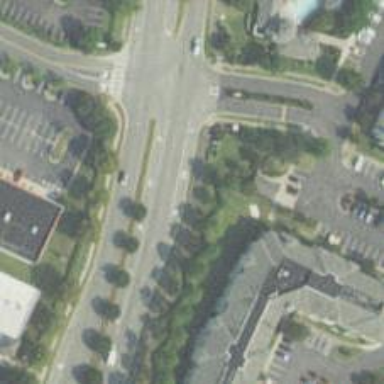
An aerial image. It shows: Marked sidewalk and footway are visible.